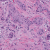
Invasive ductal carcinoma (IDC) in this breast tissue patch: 1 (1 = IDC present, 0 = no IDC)